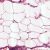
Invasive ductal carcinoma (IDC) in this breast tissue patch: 0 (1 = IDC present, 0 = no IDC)